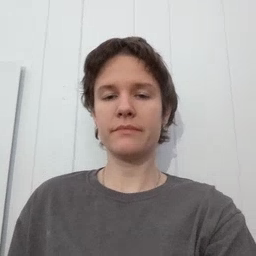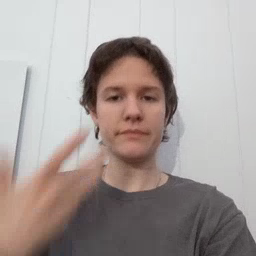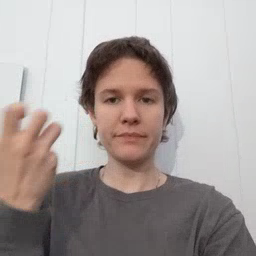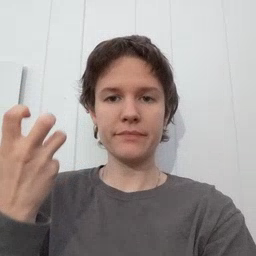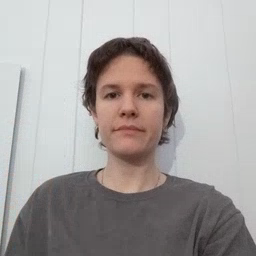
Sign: tiger